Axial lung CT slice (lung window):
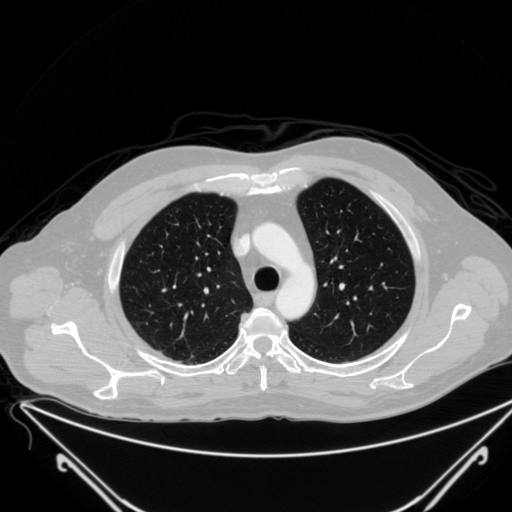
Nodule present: no